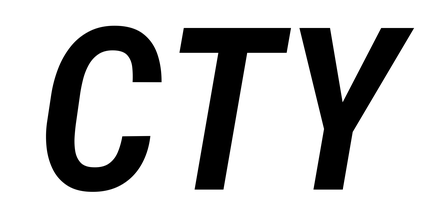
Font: Roboto-Italic_Condensed_SemiBold_Italic